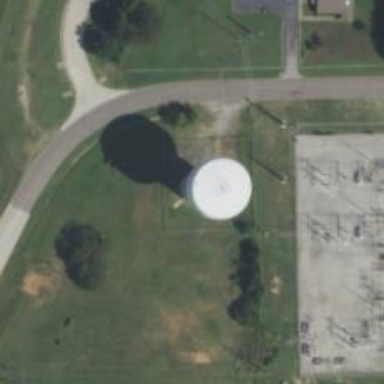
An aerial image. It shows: Water tower that is man-made.